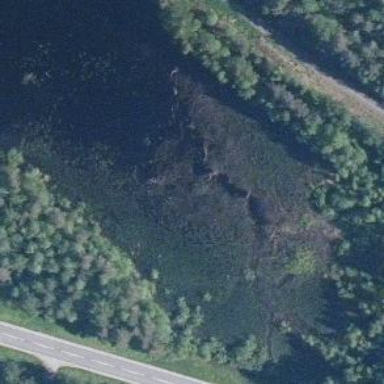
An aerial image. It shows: Bog wetland.